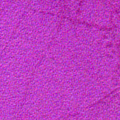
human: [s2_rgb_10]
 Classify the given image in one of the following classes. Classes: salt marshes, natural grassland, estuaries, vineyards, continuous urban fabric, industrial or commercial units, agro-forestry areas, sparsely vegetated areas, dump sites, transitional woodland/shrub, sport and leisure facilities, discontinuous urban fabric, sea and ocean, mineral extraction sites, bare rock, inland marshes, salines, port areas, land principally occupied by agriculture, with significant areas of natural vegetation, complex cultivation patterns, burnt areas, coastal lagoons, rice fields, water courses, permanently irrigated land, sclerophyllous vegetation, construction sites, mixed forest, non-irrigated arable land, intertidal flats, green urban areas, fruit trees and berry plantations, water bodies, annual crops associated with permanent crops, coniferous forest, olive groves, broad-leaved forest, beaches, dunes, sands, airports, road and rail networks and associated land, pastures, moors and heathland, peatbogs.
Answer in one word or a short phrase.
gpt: sea and ocean